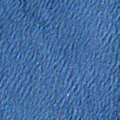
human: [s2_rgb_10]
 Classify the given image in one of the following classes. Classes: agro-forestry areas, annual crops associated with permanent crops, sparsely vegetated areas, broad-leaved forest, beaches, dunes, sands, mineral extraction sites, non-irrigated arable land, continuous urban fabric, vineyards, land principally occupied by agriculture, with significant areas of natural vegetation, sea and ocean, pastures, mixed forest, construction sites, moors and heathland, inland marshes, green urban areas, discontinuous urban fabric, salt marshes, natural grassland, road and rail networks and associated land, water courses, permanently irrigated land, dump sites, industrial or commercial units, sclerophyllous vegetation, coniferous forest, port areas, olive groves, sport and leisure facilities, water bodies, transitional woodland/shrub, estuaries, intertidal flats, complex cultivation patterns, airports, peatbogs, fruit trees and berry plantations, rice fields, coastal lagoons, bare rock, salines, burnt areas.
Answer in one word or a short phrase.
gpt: sea and ocean